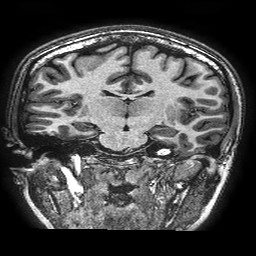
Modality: T1w
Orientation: sagittal
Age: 17
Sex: female
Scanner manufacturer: ge
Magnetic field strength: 3 T
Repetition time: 0.00766 s
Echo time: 0.003476 s